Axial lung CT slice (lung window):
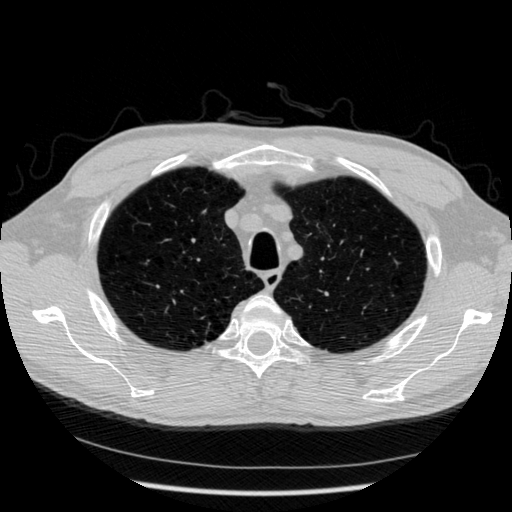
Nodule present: no